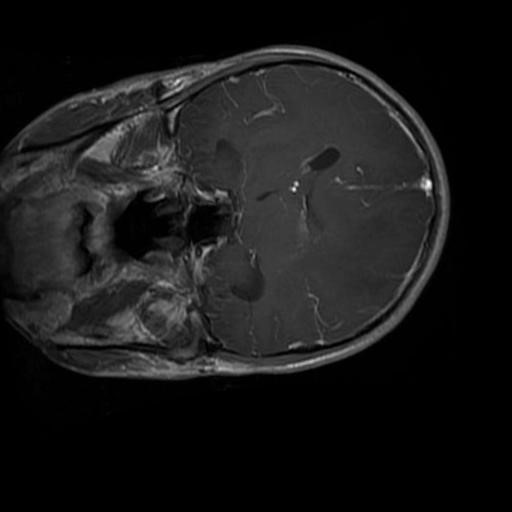
Label: brain_glioma